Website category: sports
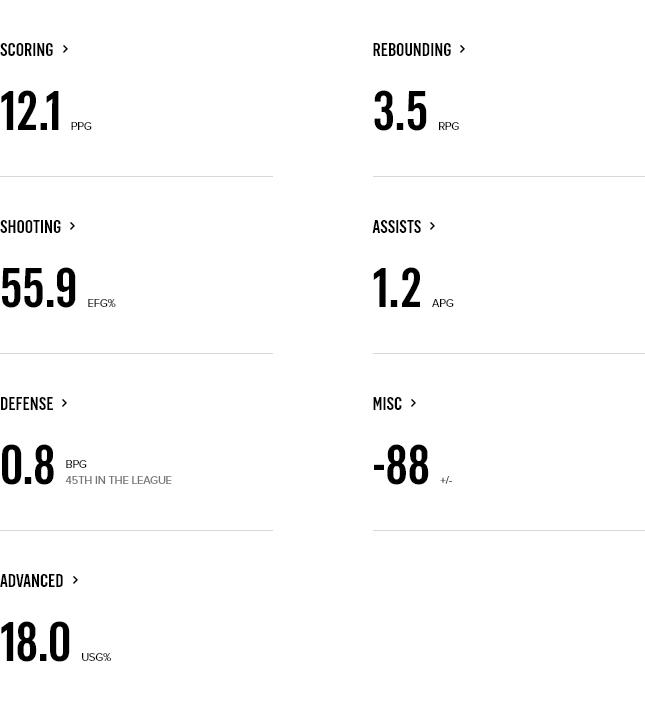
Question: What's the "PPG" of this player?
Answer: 12.1

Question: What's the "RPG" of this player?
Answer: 3.5

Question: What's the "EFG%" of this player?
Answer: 55.9

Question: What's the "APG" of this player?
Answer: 1.2

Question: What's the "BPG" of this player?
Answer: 0.8

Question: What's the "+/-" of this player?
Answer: -88

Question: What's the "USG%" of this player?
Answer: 18.0

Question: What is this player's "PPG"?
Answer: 12.1

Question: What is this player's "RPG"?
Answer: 3.5

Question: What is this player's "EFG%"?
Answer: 55.9

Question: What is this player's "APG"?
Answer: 1.2

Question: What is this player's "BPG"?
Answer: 0.8

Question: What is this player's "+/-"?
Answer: -88

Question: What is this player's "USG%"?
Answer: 18.0

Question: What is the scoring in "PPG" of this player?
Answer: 12.1

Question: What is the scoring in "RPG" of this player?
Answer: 3.5

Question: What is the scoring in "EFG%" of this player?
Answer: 55.9

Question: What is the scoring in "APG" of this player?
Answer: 1.2

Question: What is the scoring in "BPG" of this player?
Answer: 0.8

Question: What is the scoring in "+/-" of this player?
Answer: -88

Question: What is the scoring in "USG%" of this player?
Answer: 18.0

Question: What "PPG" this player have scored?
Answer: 12.1

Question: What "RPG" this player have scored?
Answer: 3.5

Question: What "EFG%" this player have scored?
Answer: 55.9

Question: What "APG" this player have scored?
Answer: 1.2

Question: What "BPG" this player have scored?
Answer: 0.8

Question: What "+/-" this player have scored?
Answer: -88

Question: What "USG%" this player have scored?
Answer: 18.0

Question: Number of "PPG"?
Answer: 12.1

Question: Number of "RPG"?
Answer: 3.5

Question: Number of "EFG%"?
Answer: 55.9

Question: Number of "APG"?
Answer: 1.2

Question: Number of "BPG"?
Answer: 0.8

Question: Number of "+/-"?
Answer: -88

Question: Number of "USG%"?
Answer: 18.0

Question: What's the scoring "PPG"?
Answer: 12.1

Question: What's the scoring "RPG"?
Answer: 3.5

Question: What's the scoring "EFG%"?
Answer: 55.9

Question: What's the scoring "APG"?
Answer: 1.2

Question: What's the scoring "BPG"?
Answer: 0.8

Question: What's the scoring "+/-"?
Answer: -88

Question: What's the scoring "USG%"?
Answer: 18.0